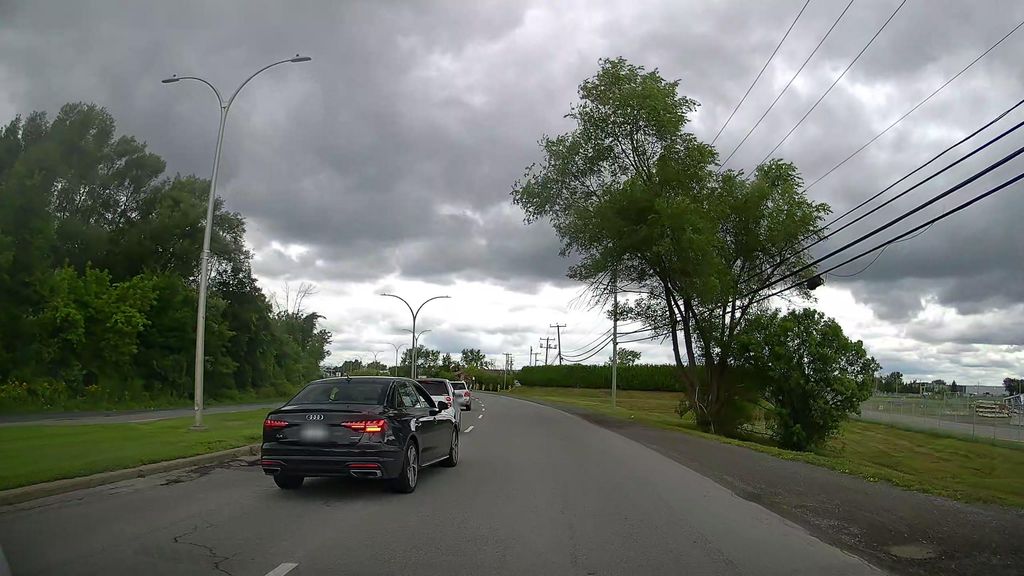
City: montreal